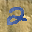
Label: 2